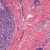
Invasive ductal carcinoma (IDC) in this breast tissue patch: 1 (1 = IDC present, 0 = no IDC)